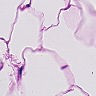
Metastatic tissue present: no